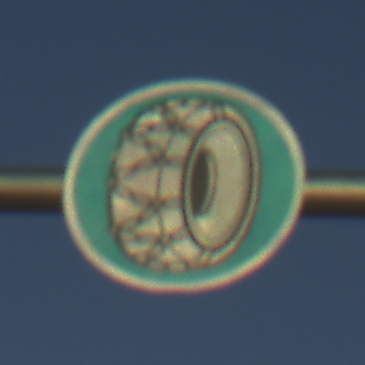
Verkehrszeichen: SchneekettenVorgeschrieben
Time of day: SunriseSunset
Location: Outdoor (Nature)
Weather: Clear
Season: NotSpecified
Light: Natural